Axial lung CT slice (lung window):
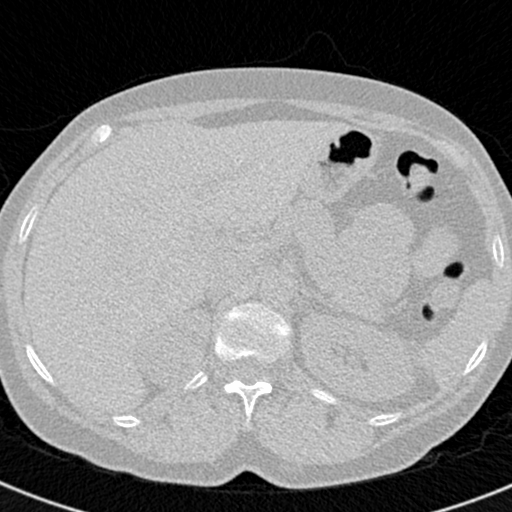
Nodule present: no